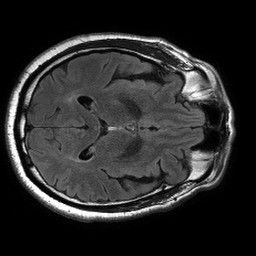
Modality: FLAIR
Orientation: axial
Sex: male
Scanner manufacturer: philips
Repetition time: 11 s
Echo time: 0.125 s